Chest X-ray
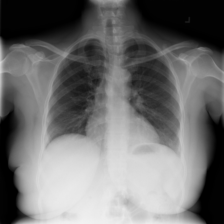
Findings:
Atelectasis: negative
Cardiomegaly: negative
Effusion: negative
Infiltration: negative
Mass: negative
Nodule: negative
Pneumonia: negative
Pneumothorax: negative
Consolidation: negative
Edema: negative
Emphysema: negative
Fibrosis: negative
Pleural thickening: negative
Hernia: negative